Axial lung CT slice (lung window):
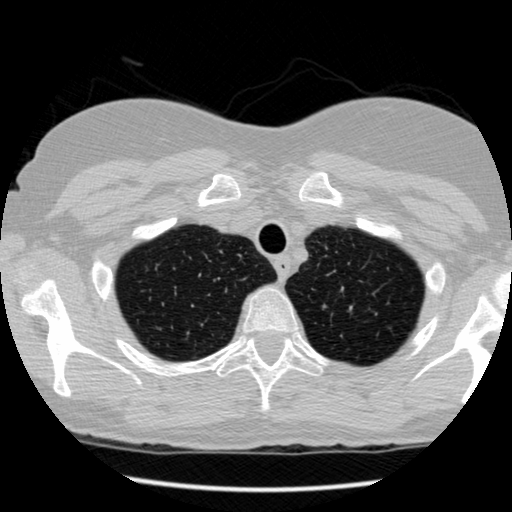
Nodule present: no